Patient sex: F
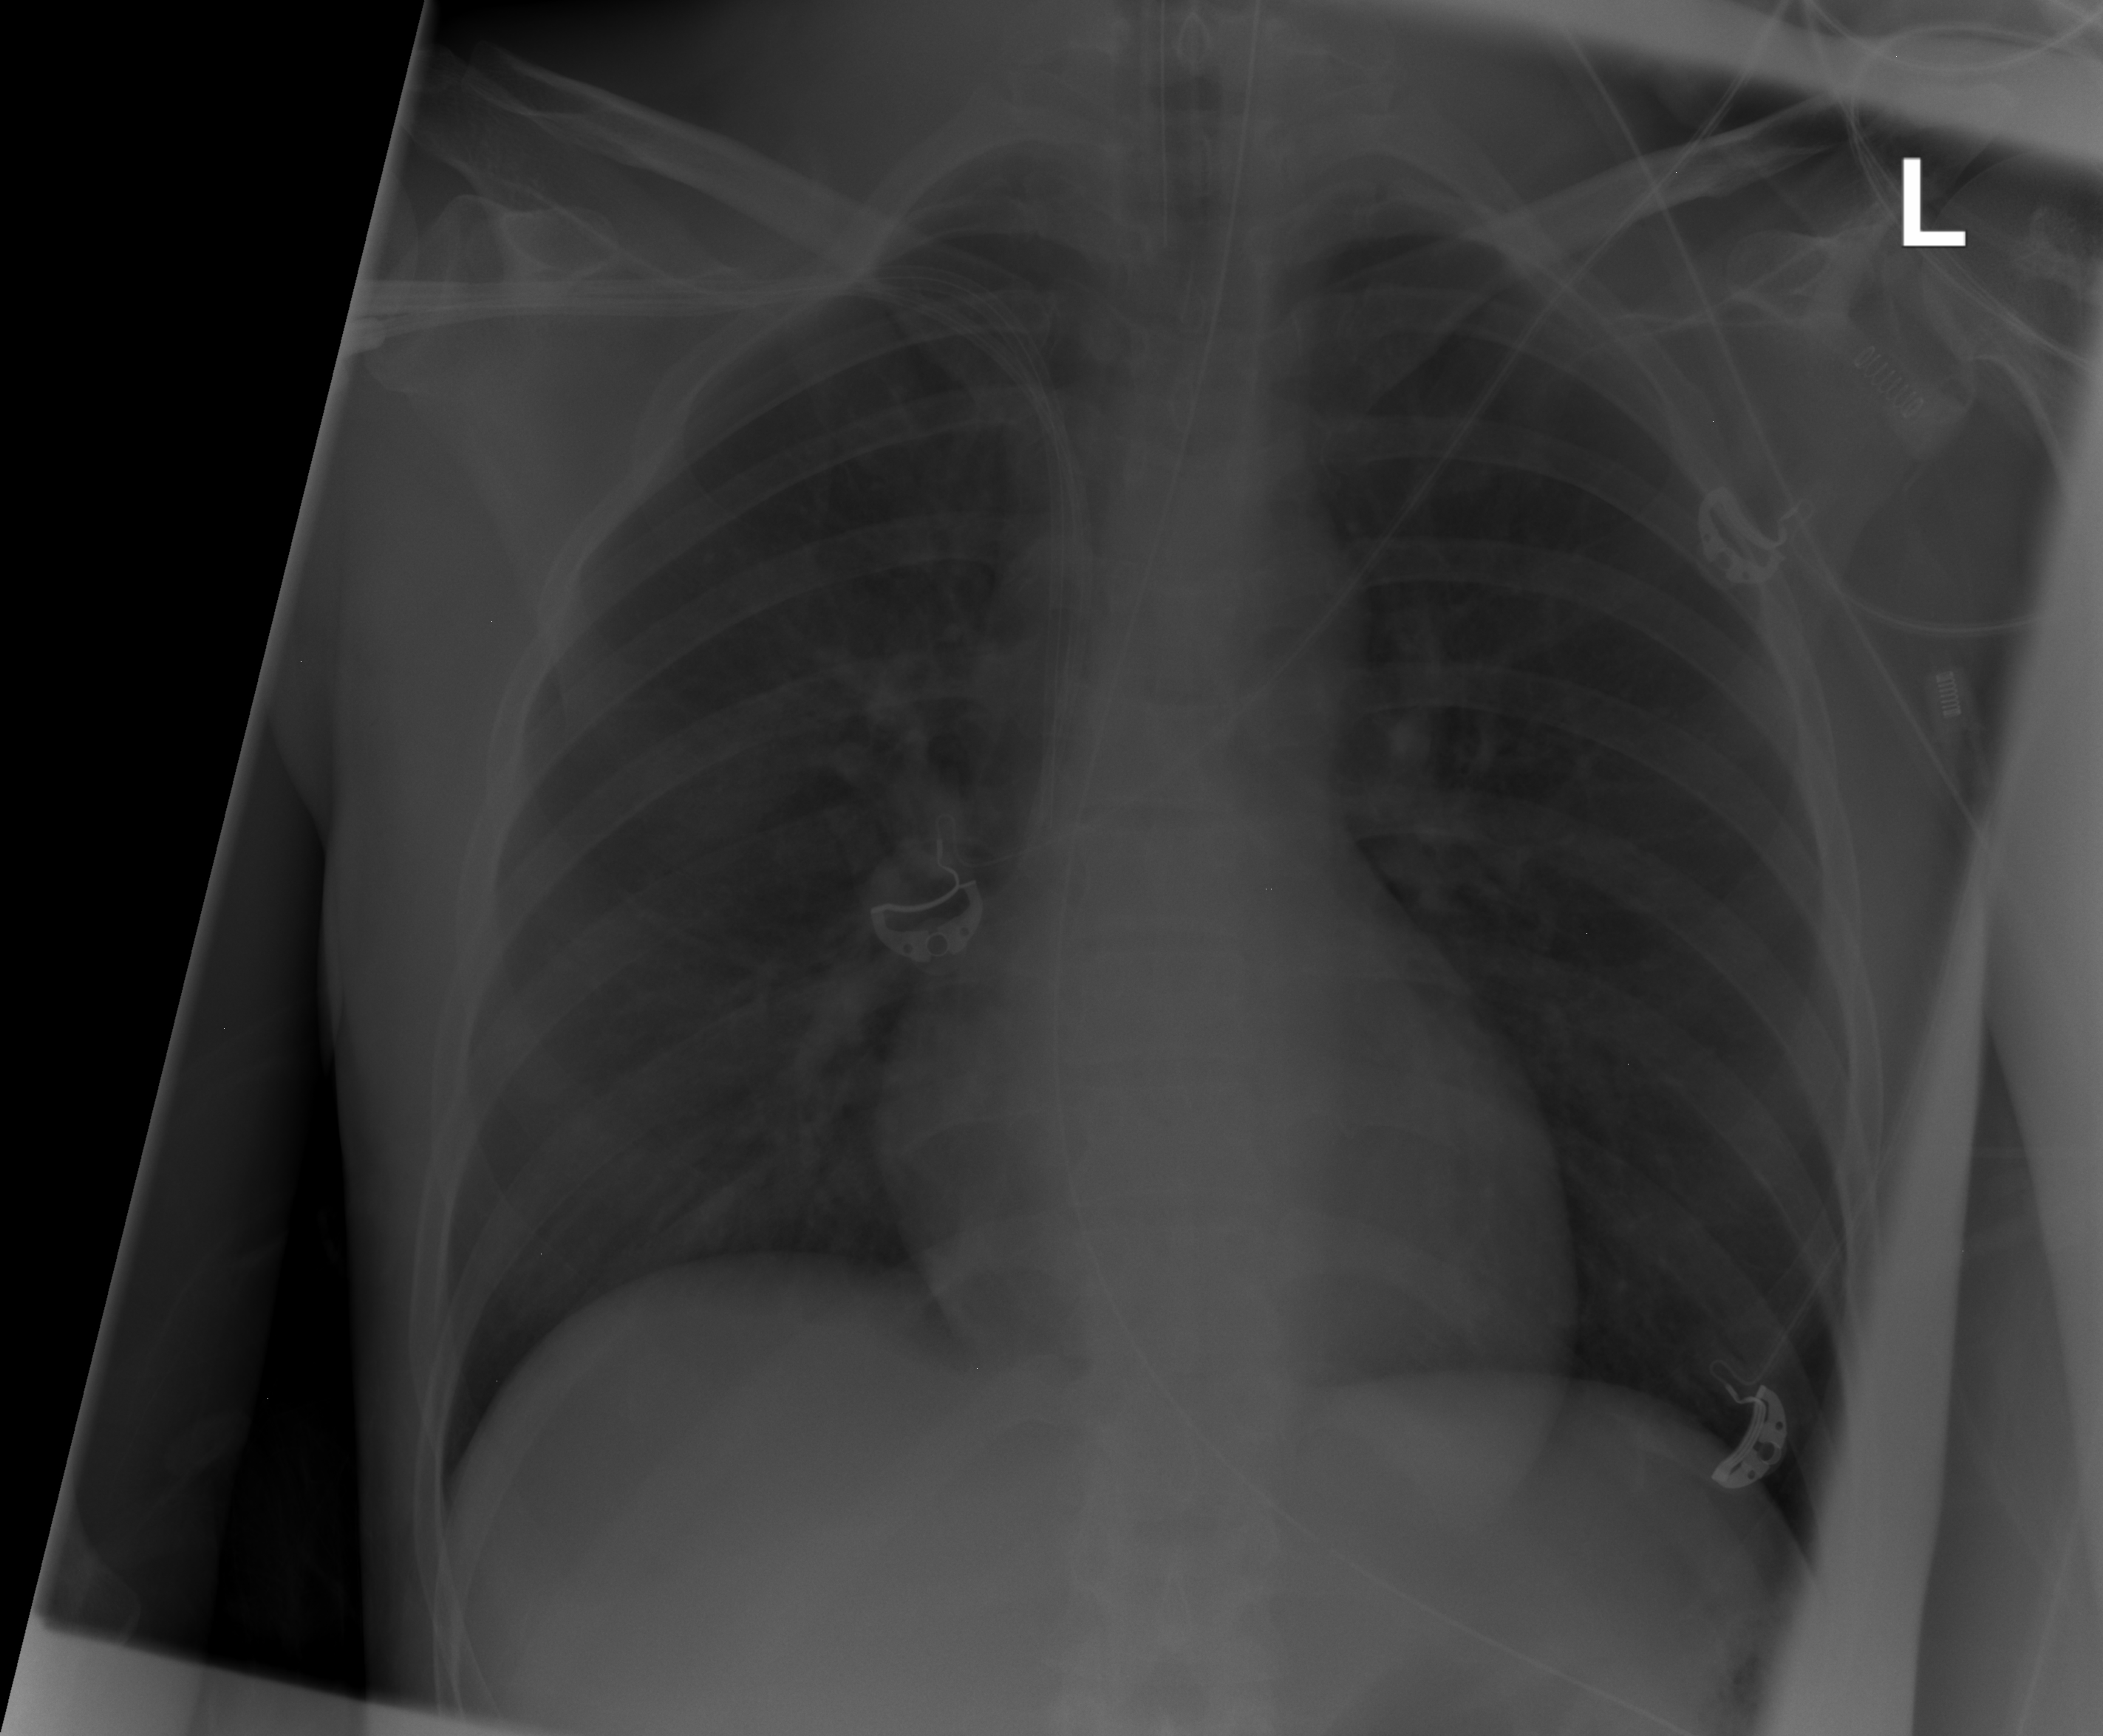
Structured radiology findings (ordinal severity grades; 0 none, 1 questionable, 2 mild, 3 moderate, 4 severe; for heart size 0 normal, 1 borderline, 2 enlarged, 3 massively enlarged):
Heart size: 0
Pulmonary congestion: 0
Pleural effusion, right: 0
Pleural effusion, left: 0
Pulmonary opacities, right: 1
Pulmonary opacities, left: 0
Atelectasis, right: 0
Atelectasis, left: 0